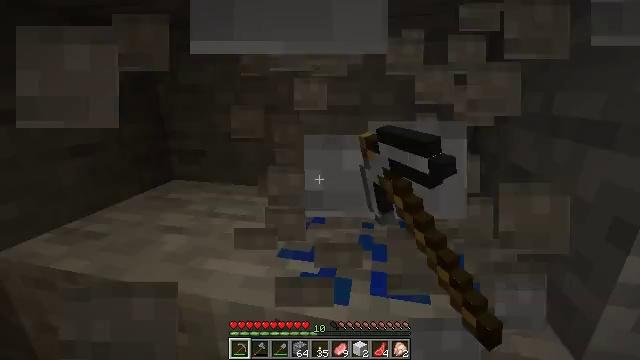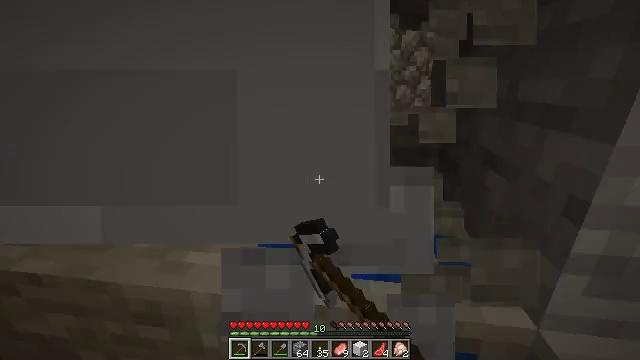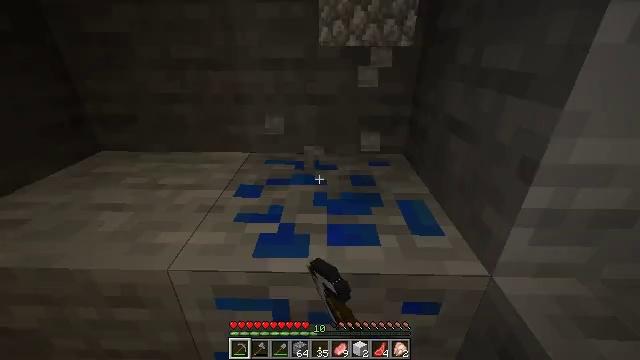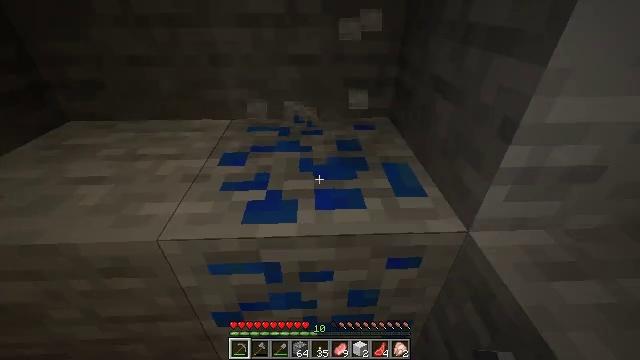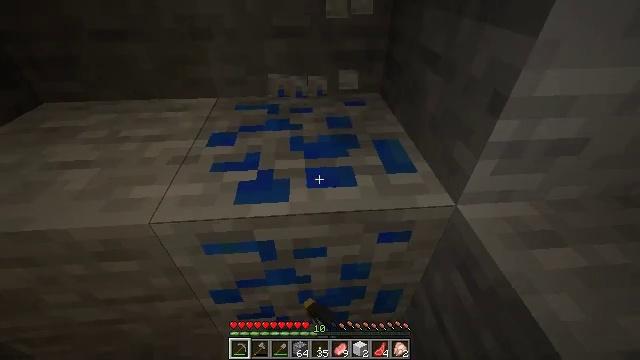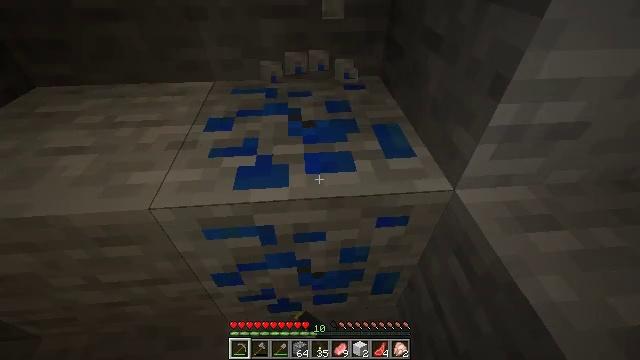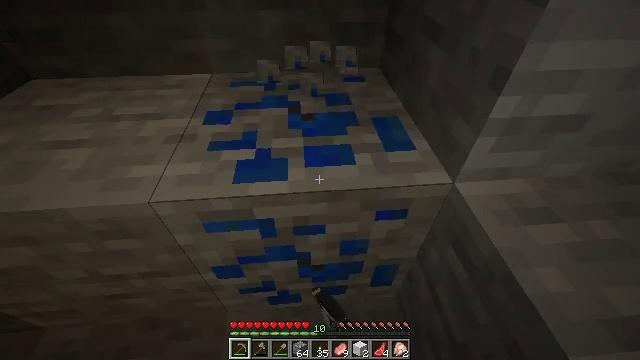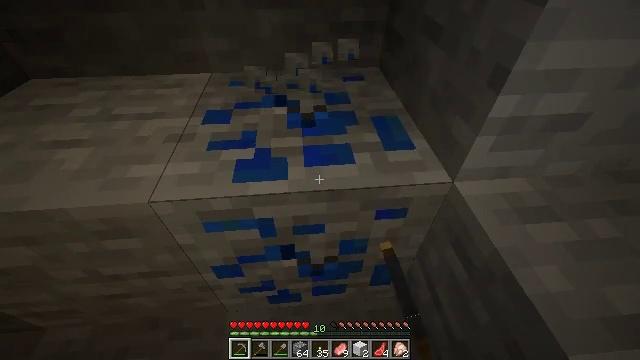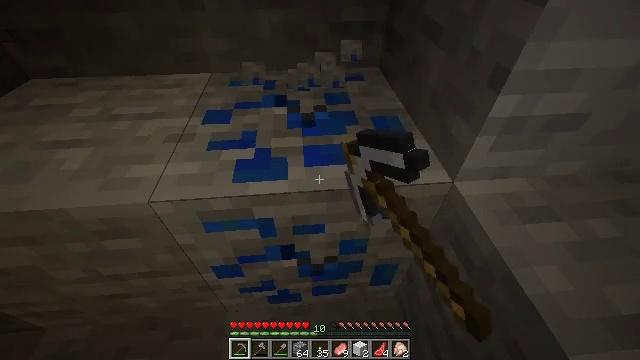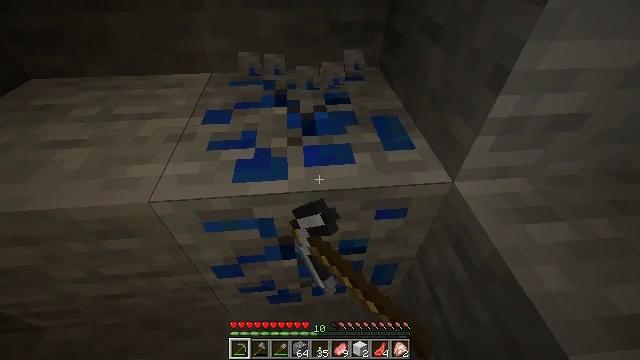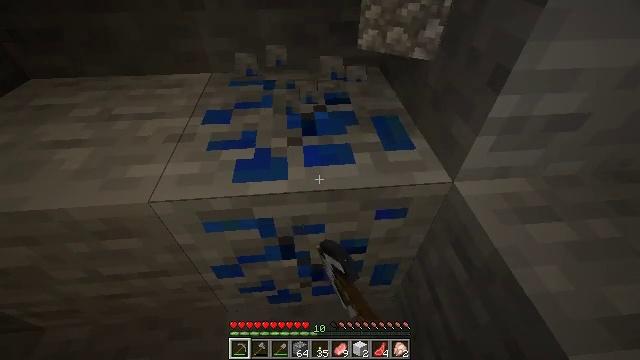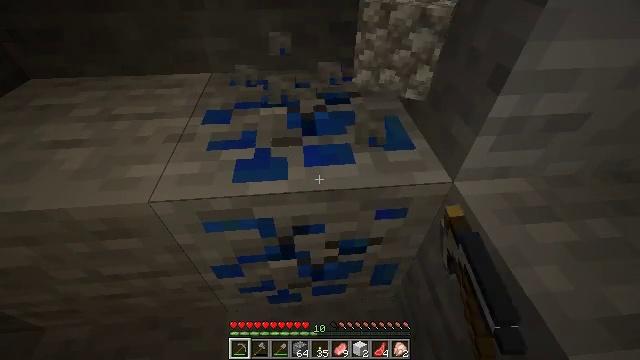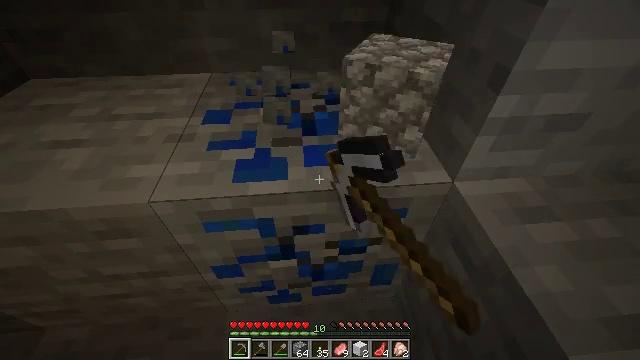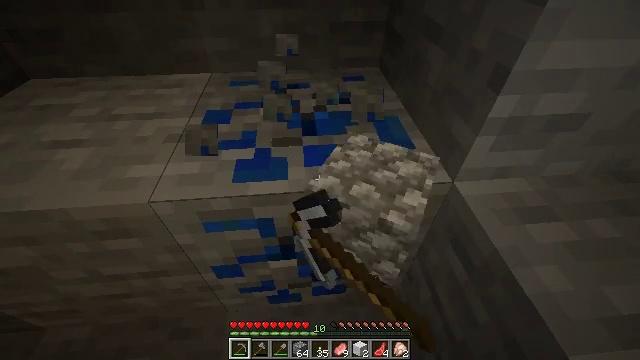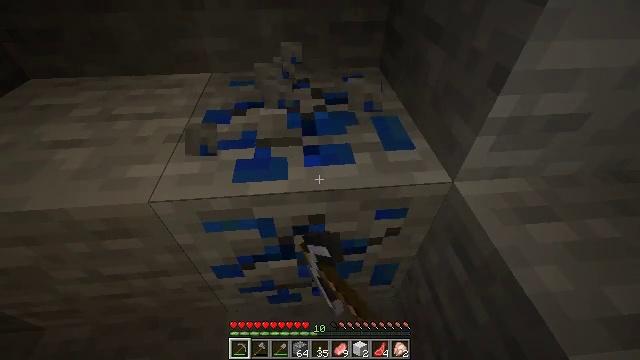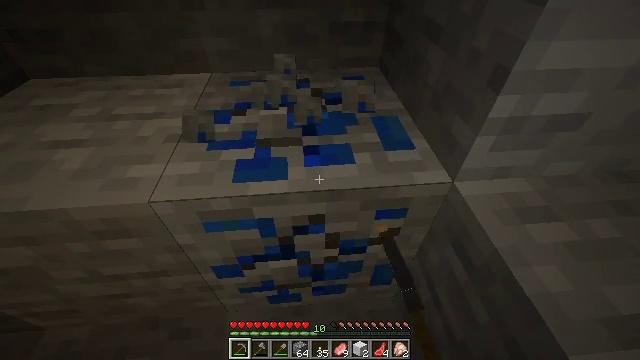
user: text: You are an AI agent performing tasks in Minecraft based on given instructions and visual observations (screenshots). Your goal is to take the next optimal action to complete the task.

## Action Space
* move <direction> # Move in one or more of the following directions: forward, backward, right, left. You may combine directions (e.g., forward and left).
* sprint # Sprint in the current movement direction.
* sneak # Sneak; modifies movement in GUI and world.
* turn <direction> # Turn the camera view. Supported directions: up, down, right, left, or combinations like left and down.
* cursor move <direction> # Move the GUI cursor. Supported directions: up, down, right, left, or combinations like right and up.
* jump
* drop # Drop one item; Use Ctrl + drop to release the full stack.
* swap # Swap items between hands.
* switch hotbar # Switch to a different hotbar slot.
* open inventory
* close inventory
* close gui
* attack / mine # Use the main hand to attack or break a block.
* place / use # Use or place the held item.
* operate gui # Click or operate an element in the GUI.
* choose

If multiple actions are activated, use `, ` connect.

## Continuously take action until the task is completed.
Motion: motion action
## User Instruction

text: Break lapis ore with a pickaxe.
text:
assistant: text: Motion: turn right and down, attack / mine
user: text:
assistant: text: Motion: turn right and down, attack / mine
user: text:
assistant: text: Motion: turn right and down, attack / mine
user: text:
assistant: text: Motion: turn right and down, attack / mine
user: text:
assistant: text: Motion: turn down, attack / mine
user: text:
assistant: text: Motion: turn down, attack / mine
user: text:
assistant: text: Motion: attack / mine
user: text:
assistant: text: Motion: attack / mine
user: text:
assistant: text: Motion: attack / mine
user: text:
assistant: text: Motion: attack / mine
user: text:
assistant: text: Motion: attack / mine
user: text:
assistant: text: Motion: attack / mine
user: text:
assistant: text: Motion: attack / mine
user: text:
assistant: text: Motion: attack / mine
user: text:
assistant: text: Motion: attack / mine
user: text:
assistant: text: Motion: attack / mine
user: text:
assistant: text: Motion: attack / mine
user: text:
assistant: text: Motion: attack / mine
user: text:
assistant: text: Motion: attack / mine
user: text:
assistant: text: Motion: attack / mine
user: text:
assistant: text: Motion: attack / mine
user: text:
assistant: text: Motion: attack / mine
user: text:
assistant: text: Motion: attack / mine
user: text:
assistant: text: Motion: attack / mine
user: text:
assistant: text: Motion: attack / mine
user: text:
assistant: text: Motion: attack / mine
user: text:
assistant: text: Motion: attack / mine
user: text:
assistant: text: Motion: attack / mine
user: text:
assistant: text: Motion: attack / mine
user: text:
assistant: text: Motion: attack / mine